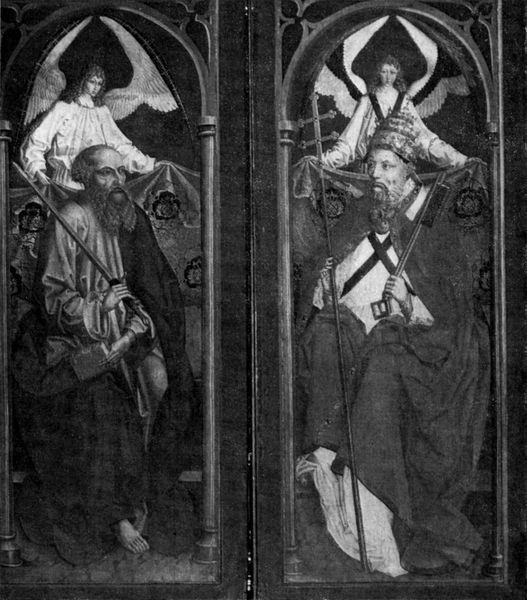
Titel: Predigerkirche zu Erfurt
Standort: Erfurt (EU - D - Thüringen)
Schlagwörter: flügel, fuß, umhang, weiß, frauen, sitzen, holz, schwarz, säulen, blick, malerei, bart, bärte, halten, gewand, borte, krone, locken, engel, bogen, stab, foto, bögen, buch, kreuz, schwarzweiß, schwert, heiliger, mitra, tiara, umhänge, könige, schlüssel, heilig, altarbild, zepter, kirchenfenster, tafeln, diptychon